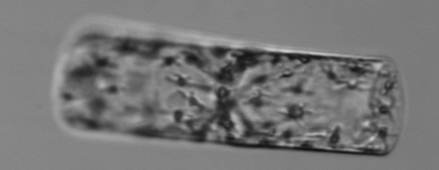
Label: Guinardia_flaccida